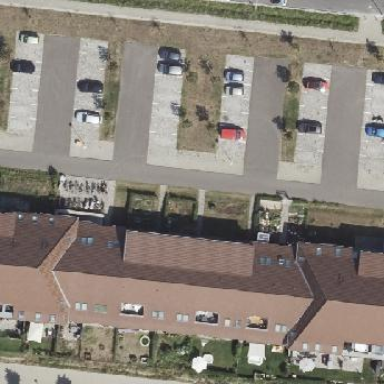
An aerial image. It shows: Parking area surfaced with paving stones.